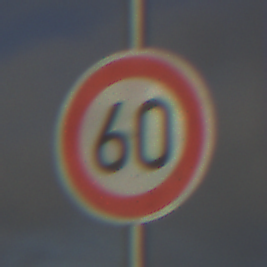
Verkehrszeichen: Geschwindigkeit60
Umgebung: Outdoor, Nature
Tageszeit: SunriseSunset
Wetter: PartlyCloudy
Licht: Natural
Jahreszeit: NotSpecified
Kontrast: HighContrast